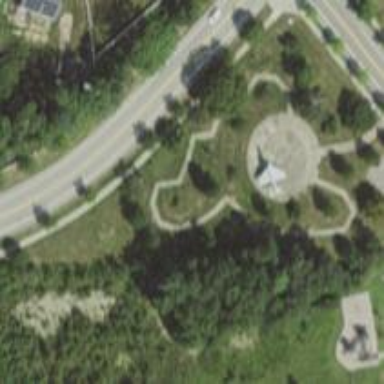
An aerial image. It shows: Memorial site with historic significance.